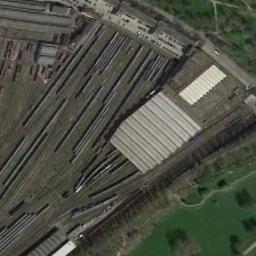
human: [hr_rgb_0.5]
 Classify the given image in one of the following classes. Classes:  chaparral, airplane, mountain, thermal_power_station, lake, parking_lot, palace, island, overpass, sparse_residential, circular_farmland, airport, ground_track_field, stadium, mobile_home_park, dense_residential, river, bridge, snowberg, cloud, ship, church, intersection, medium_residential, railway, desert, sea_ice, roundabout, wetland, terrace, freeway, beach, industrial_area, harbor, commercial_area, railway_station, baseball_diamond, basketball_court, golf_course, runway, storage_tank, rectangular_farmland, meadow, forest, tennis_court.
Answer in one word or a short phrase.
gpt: railway_station